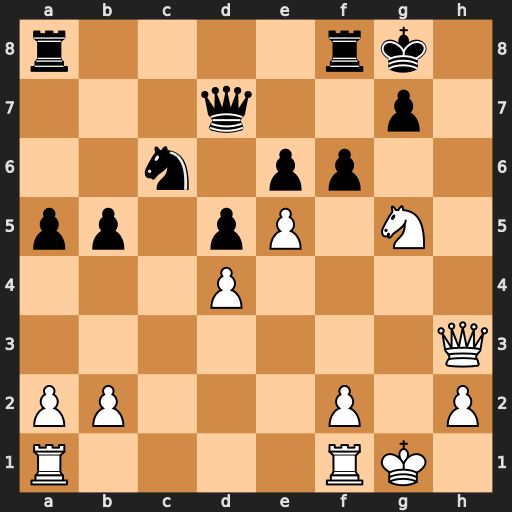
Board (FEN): r4rk1/3q2p1/2n1pp2/pp1pP1N1/3P4/7Q/PP3P1P/R4RK1
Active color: w
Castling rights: -
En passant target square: -
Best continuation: Qh7#